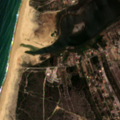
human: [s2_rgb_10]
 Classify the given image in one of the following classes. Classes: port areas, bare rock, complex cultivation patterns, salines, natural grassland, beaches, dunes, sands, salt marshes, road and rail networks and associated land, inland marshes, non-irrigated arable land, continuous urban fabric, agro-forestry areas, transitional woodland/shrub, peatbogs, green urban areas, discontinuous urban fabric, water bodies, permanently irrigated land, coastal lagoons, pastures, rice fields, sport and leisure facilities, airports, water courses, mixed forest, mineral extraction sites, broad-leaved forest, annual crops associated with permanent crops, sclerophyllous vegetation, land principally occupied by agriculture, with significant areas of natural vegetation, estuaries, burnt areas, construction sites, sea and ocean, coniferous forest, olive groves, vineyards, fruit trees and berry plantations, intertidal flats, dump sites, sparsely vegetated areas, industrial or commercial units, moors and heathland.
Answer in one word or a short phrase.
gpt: continuous urban fabric